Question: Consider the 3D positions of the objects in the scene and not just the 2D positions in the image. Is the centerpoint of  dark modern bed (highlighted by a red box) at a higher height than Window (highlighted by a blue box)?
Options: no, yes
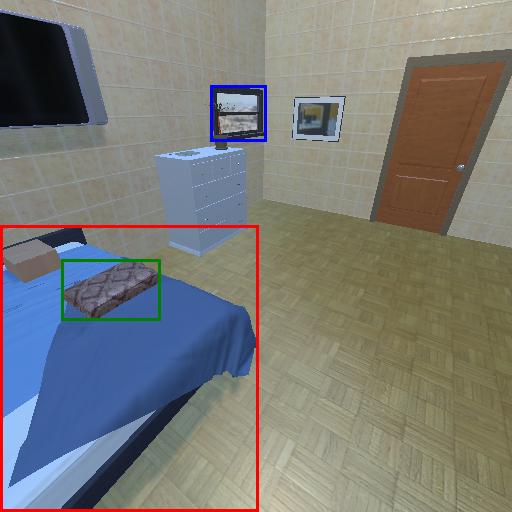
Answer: no